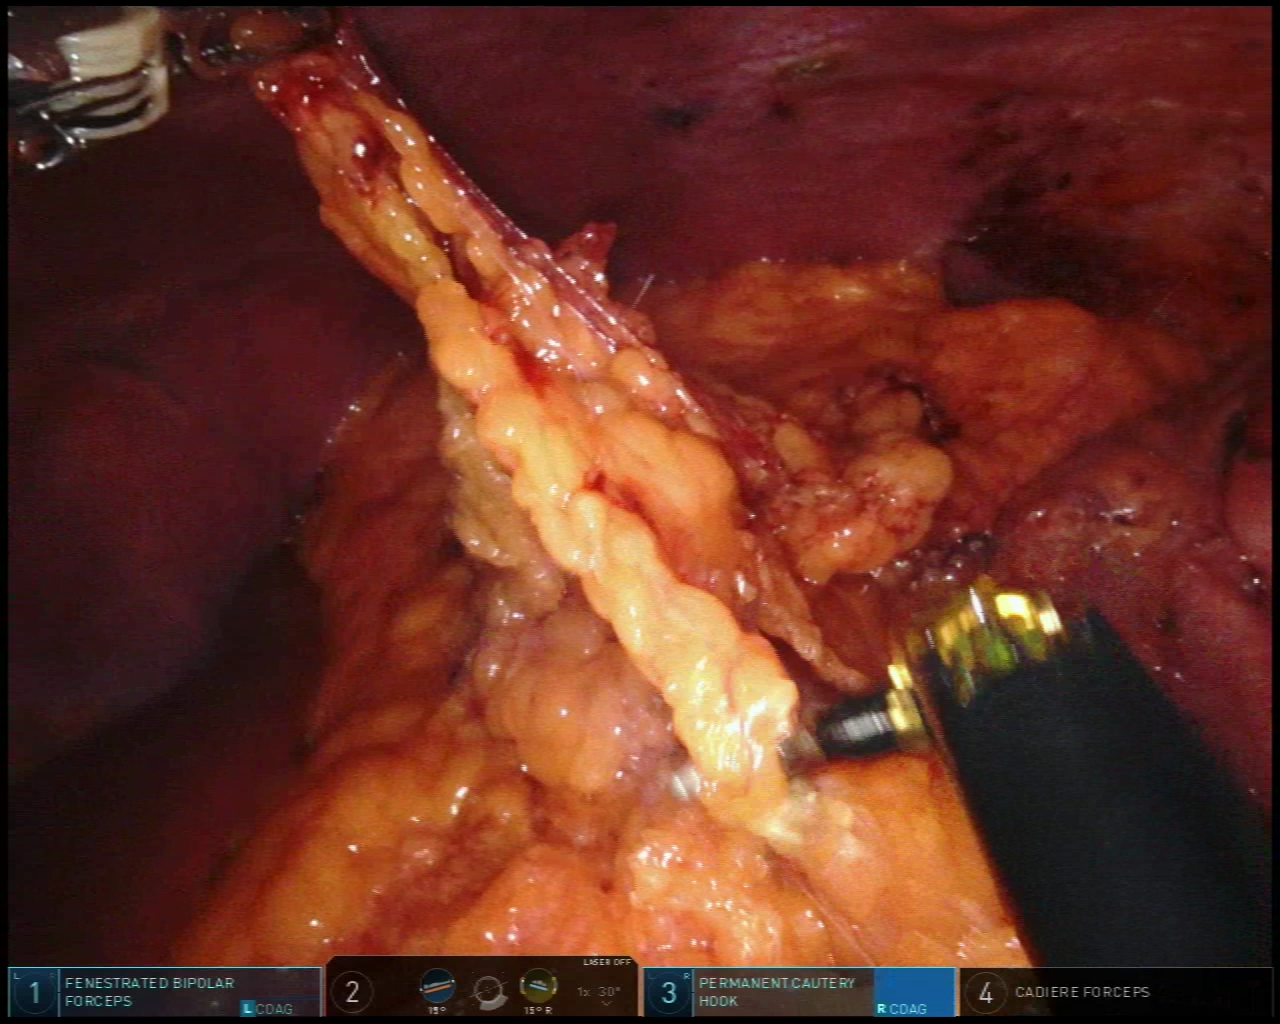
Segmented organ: liver
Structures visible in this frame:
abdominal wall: yes
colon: no
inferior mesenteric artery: no
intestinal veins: no
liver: yes
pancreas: no
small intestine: no
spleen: no
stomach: no
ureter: no
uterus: no
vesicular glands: no